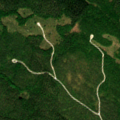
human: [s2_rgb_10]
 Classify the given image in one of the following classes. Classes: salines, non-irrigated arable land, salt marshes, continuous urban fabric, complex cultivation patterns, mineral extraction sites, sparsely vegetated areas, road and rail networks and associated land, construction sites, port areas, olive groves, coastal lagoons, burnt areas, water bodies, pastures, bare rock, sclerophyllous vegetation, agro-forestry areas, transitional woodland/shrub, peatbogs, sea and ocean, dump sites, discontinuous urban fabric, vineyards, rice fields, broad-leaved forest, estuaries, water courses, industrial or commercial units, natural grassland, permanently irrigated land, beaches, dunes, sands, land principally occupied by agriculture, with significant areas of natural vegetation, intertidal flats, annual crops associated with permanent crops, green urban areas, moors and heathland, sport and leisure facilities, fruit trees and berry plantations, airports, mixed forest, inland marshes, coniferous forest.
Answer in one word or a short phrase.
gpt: coniferous forest, mixed forest